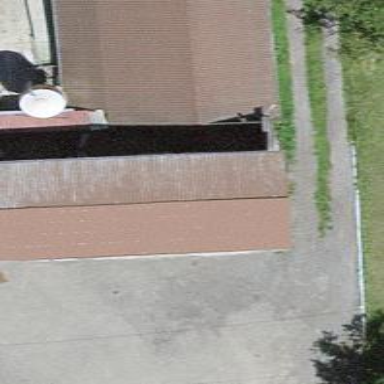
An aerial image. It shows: Sty building.